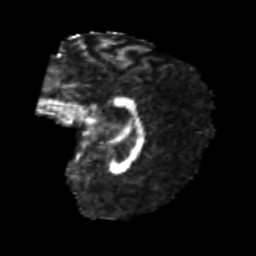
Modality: FA
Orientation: sagittal
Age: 24
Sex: female
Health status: healthy
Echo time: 0.074 s